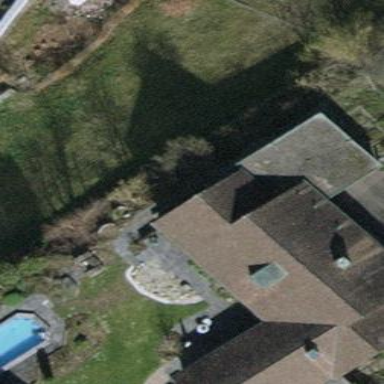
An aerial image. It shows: Detached building with tile roof.